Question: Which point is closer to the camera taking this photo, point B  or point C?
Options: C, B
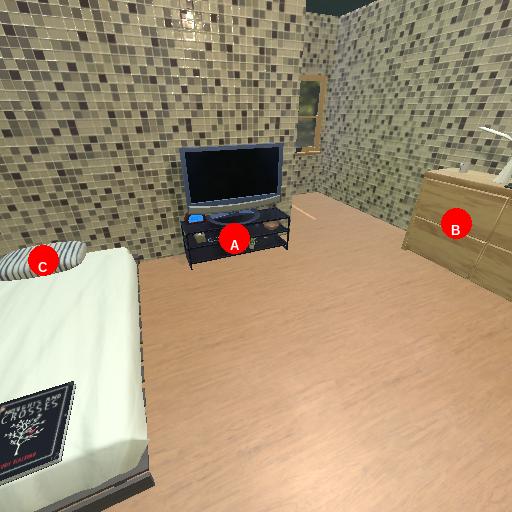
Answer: C